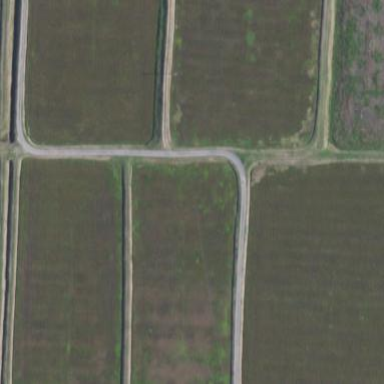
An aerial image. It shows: Farmland where cranberries are grown.